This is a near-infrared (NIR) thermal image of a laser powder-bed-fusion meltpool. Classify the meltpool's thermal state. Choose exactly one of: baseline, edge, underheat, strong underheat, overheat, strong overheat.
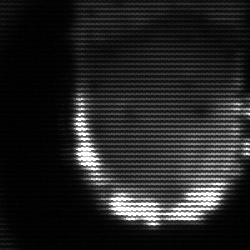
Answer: baseline